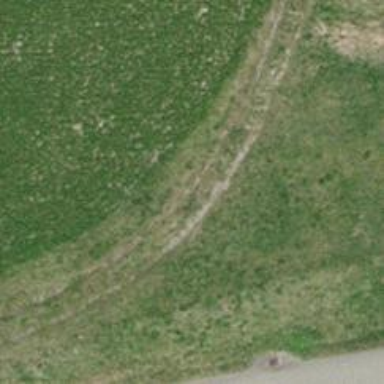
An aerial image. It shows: Track with grass surface categorized as grade4 tracktype.